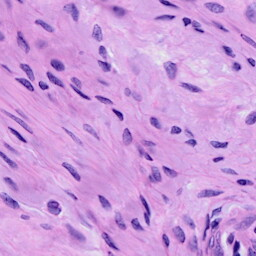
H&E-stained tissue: Cervix